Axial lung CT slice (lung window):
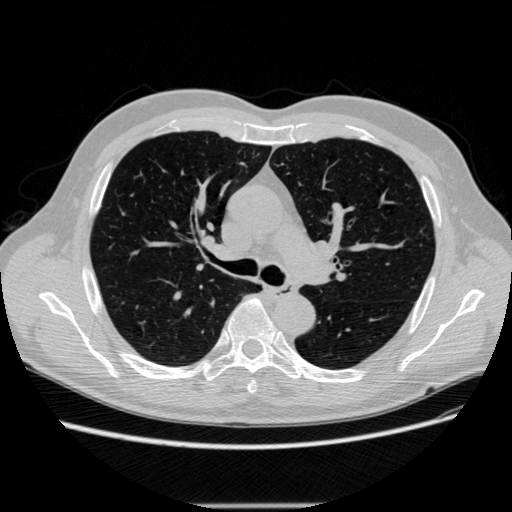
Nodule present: no